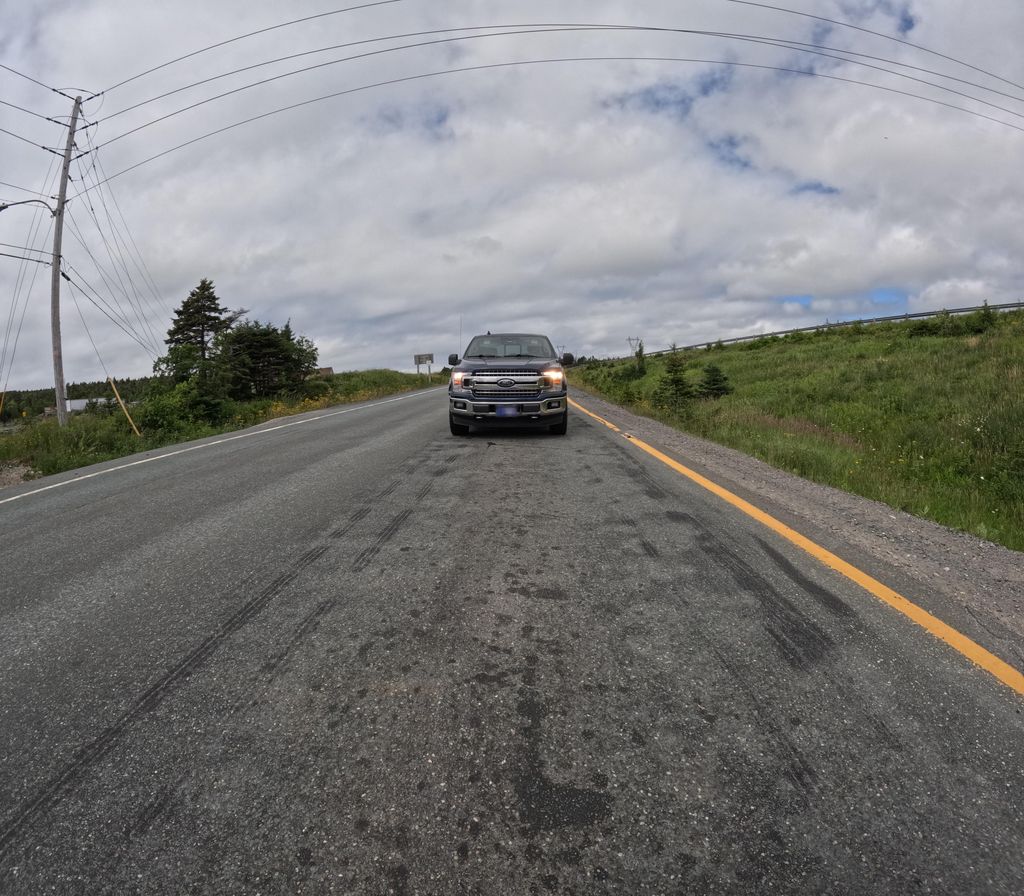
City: st_johns